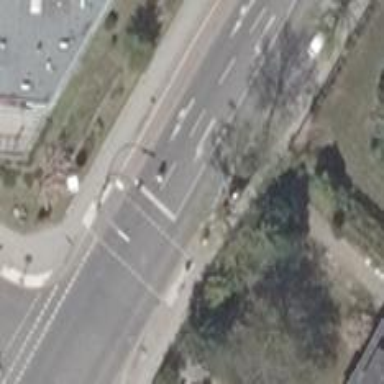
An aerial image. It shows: Road with traffic signals for signaling.